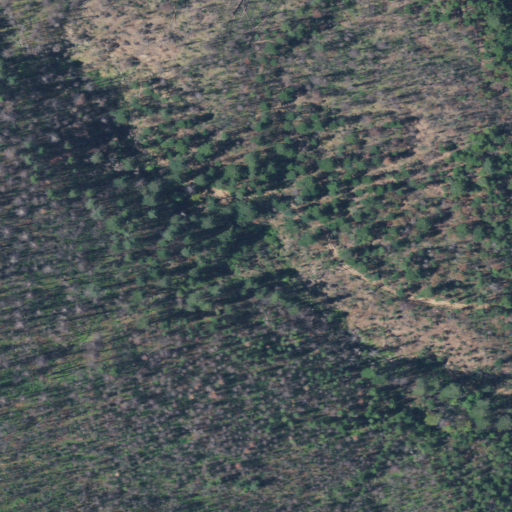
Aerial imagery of valley in Oregon named Spring Gulch containing shrub, grassland, open development, and evergreen forest